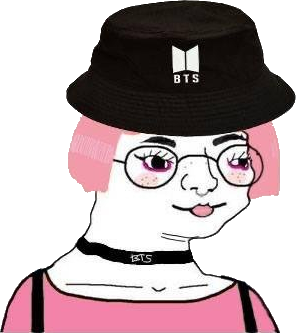
Label: 5_Arthoe